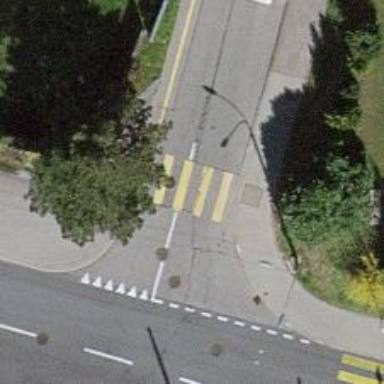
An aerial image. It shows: Uncontrolled footway crossing with markings.